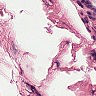
Metastatic tissue present: no